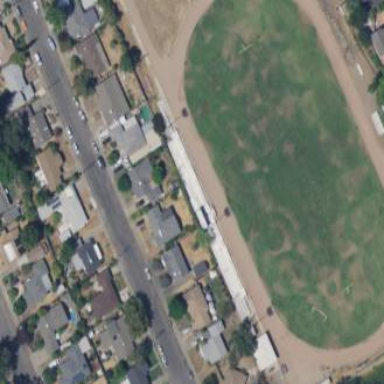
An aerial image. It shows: Pitch for American football.